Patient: sex F, age 59
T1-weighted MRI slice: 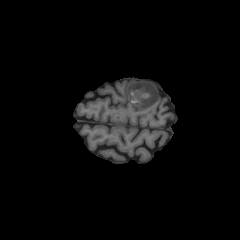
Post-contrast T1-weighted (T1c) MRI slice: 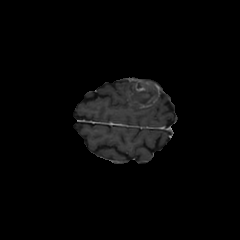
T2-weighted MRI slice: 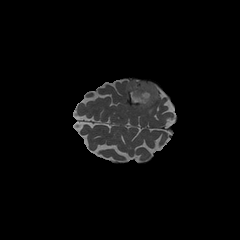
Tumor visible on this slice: yes
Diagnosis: Glioblastoma, IDH-wildtype
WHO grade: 4